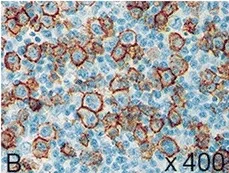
Immunostaining shows positive with anti-CD 20 antibody (
x
400 magnification).
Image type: pathology (immunostaining)